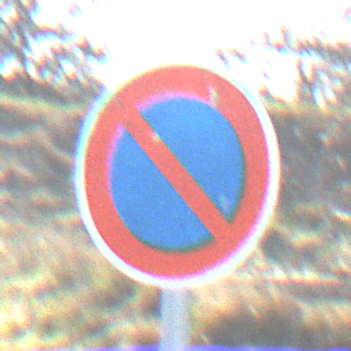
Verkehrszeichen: EingeschraenktesHalteverbot
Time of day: MorningAfternoon
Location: Outdoor (Nature)
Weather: PartlyCloudy
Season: NotSpecified
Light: Natural